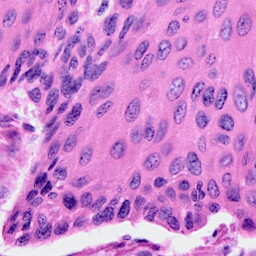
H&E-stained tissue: Cervix